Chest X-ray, AP view. Patient: 49 years old, sex F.
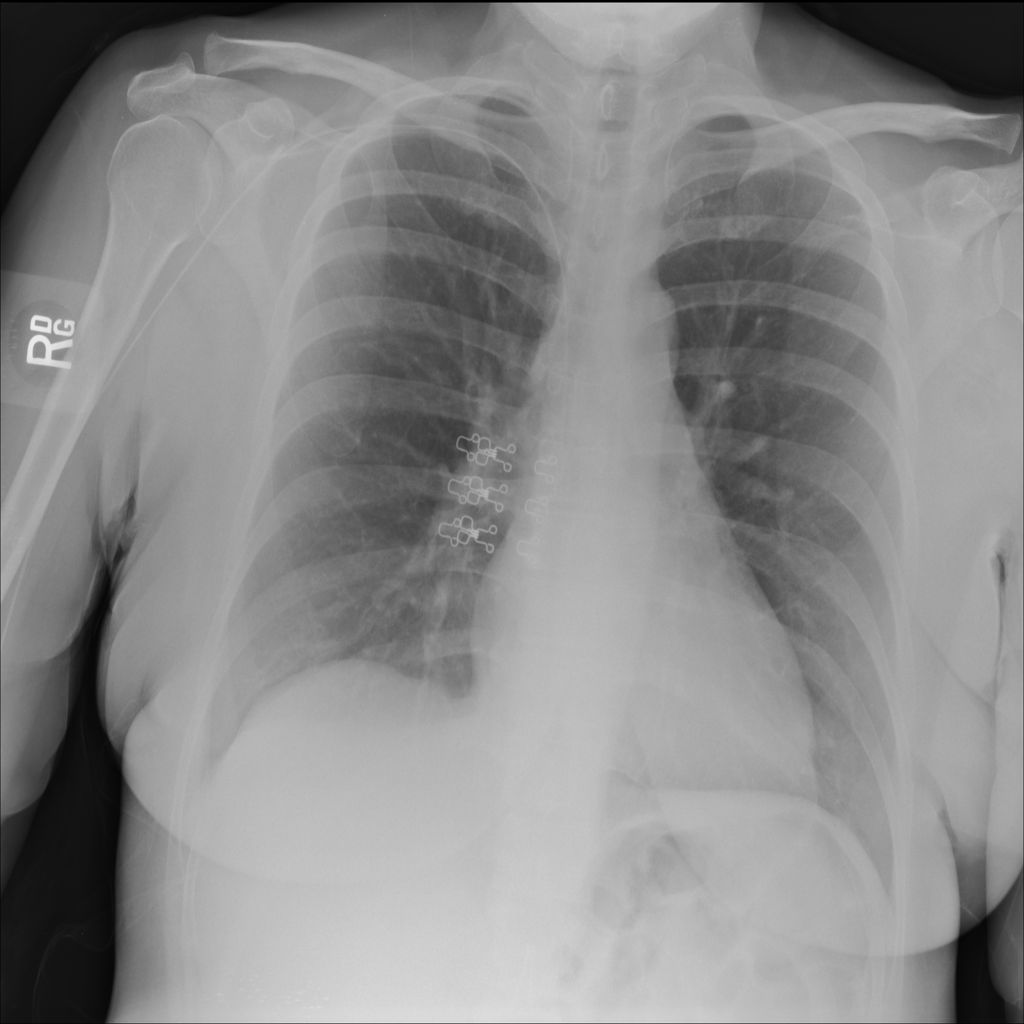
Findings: No Finding